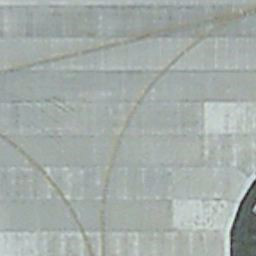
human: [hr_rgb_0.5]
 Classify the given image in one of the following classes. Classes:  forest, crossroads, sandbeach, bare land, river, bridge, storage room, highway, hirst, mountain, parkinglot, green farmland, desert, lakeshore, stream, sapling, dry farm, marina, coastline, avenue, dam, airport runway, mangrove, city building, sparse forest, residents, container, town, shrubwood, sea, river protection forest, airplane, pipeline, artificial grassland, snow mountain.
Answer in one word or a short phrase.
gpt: airport runway